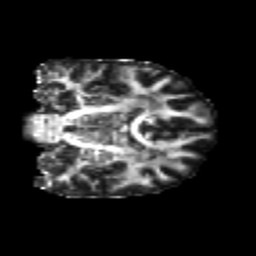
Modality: FA
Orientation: coronal
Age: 25
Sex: female
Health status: healthy
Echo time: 0.074 s